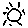
Label: sun